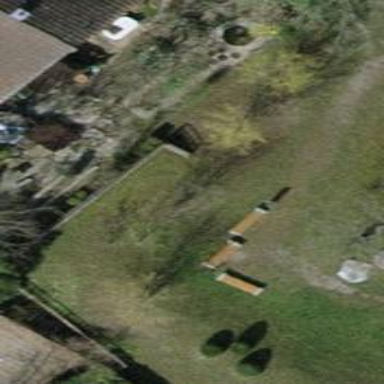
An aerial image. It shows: Brown bench in the vicinity.